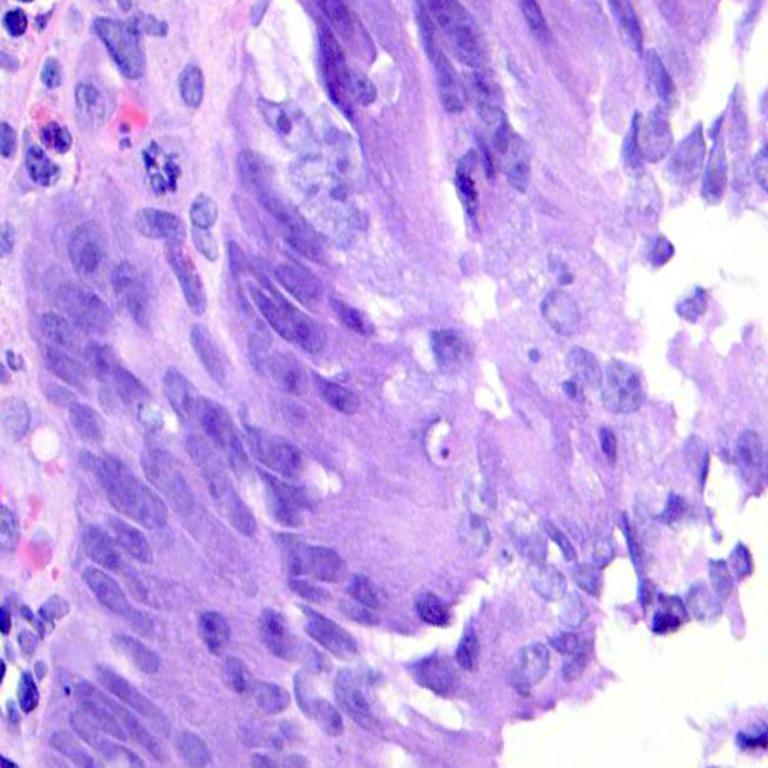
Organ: colon
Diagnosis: adenocarcinomas